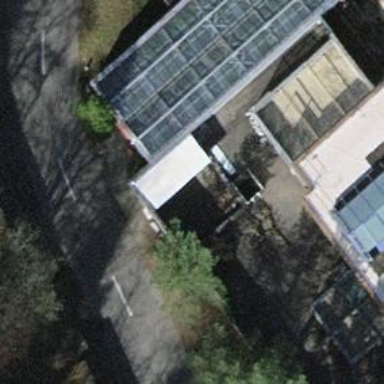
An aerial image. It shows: View of roof of building.